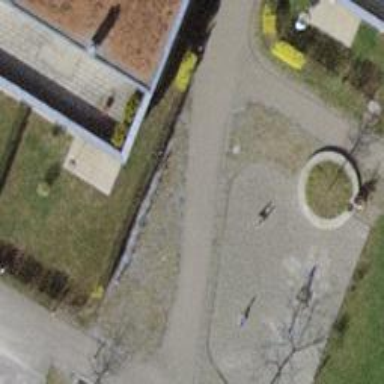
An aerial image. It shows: Playground area for leisure activities on the land.